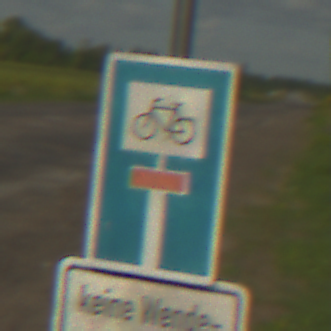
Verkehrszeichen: SackgasseRadverkehrDurchlaessig
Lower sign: HinweisGeaenderteVorfahrtVerkehrsfuehrungVerkehrsregelung3
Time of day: Midday
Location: Outdoor (RoadRail)
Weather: PartlyCloudy
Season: NotSpecified
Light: Natural